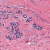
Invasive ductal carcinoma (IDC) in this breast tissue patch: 1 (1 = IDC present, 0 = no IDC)